Interaction volume radius: 10 \u00c5
Interaction volume height: 35 \u00c5
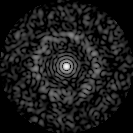
Disorder parameter: 0.8581